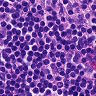
Metastatic tissue present: no